Interaction volume radius: 5 \u00c5
Interaction volume height: 20 \u00c5
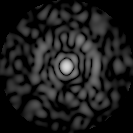
Disorder parameter: 0.8446